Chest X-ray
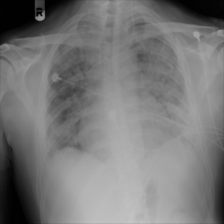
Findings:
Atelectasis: negative
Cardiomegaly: negative
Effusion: negative
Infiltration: positive
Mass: negative
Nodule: negative
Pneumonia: positive
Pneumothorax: negative
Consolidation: negative
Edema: positive
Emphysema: negative
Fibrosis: negative
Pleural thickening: negative
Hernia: negative